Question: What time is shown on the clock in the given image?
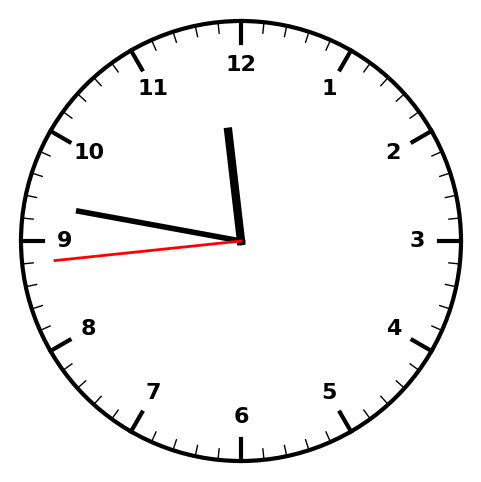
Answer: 11:46:44